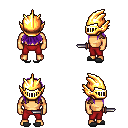
a pixel art fantasy rpg character, male body template, human, tanned skin, leather shoulder armor, red pants, purple unkempt hairstyle, gold helm, gray slippers, dagger, four views (front, back, left, right), 2x2 character sprite sheet, small pixel art, hard edges, no anti-aliasing